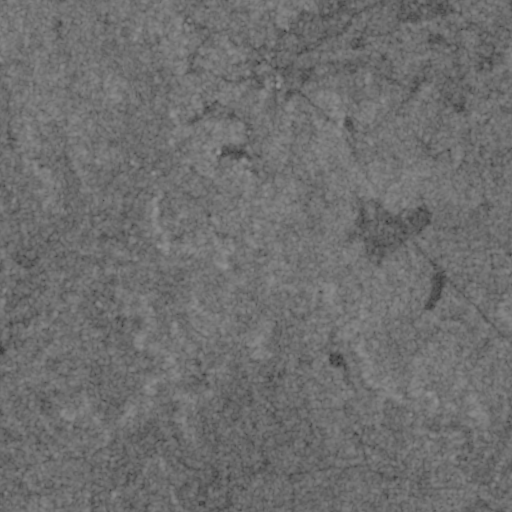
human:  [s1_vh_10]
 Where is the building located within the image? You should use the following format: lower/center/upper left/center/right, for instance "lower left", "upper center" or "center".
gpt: The building is located in the upper left of the image.
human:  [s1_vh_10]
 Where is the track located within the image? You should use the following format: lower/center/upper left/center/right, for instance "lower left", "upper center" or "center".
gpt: There is no track in the image.

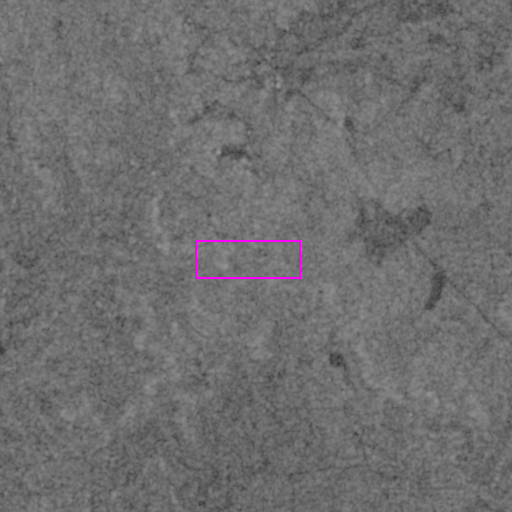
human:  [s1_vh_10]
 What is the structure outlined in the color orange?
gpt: There is no orange outline.
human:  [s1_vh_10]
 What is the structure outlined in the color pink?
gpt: There is no structure outlined in pink.